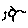
Label: sun